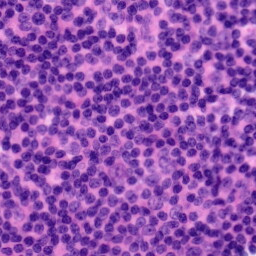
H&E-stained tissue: Tonsil